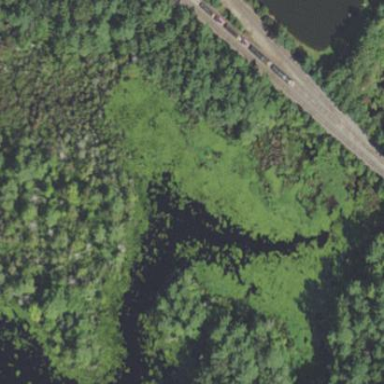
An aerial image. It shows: Marshy wetland area.